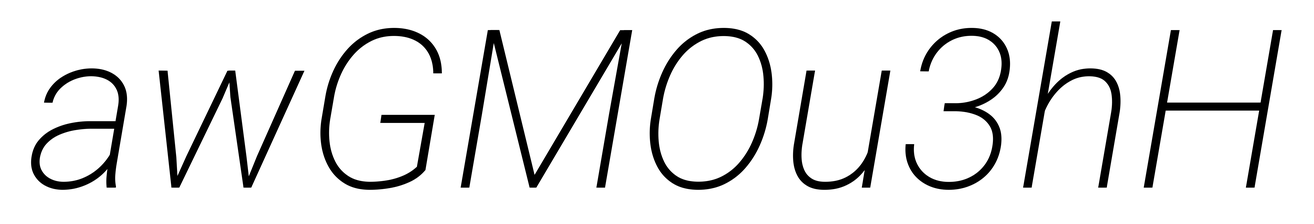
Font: Roboto-Italic_ExtraLight_Italic